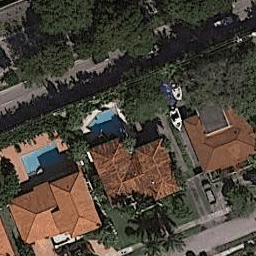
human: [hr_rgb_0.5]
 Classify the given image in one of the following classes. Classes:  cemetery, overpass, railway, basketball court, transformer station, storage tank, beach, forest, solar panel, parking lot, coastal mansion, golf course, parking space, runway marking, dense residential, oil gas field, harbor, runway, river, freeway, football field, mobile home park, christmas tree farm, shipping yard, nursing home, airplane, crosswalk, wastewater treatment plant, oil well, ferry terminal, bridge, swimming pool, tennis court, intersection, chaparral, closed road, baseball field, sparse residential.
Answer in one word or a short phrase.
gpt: coastal mansion